Question: I'm trying to concatenate html inside a variable in loop and return with populated. but i'm getting
error Uncaught SyntaxError: Unexpected token +=
my code.
'''
<a style="cursor: pointer" id="addmore">More Entree ?</a>
<?php $json = JSON_encode($entree); ?>
<script>
function populate() {
var json = <?php echo $json; ?>;
for (var i = 0; i < json.length; i++) {
var obj = json[i];
var option += '<option value="' + obj.id + '">' + $.trim(obj.title) + '</option>';
}
return option;
}
$(function (c) {
$("a#addmore").click(function () {
console.log(populate());
//$("p").append('<select>' + populate() + '<select>');
});
</script>
'''

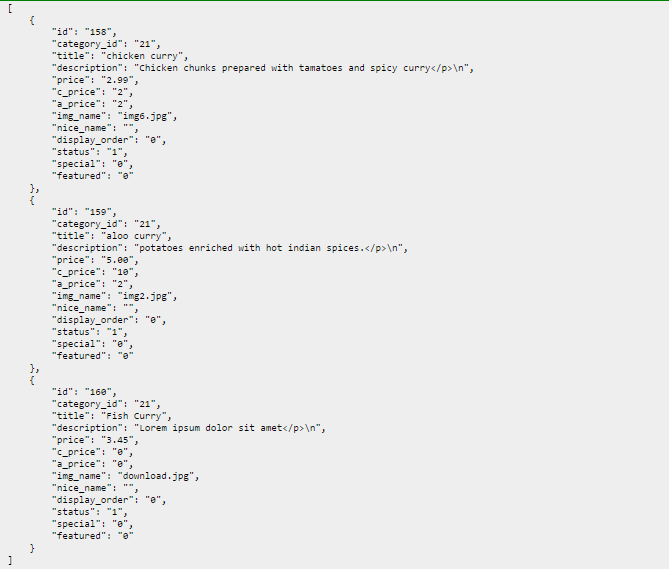
Answer: You can't re-declare your variable in the same scope over-and-over and expect it to add to its previous value.
You need something like:
'''
function populate() {
// only declare the variables once
var json = <?php echo $json; ?>,
option = '',
obj;
for (var i = 0; i < json.length; i++) {
obj = json[i];
option += '<option value="' + obj.id + '">' + $.trim(obj.title) + '</option>';
}
return option;
}
'''
See <URL>.